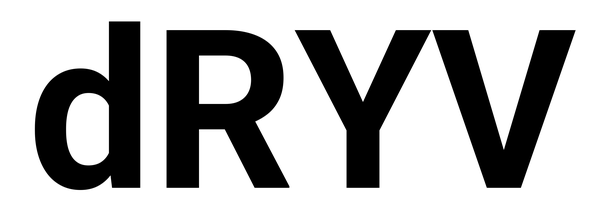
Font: Roboto_Bold